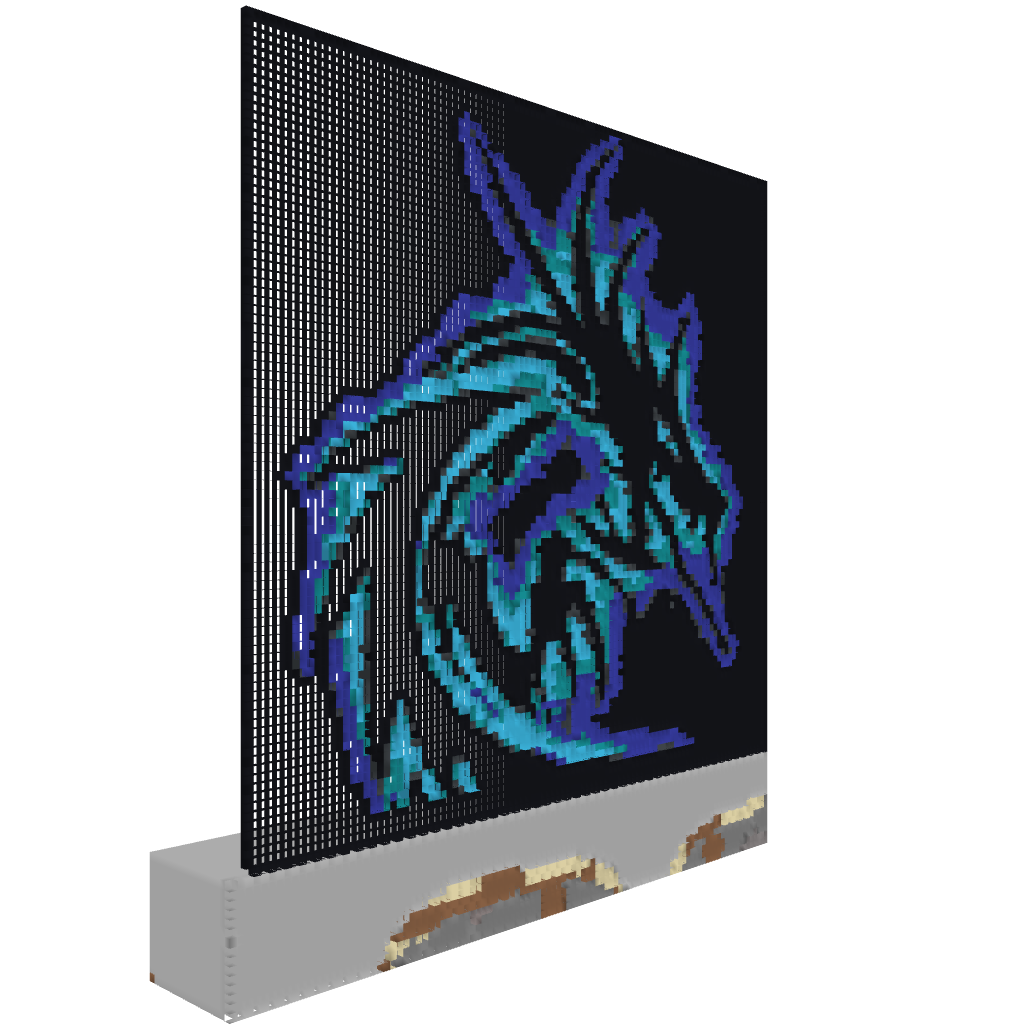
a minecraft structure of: Blue Dragon